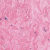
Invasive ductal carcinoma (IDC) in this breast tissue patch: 0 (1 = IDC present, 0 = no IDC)